Question: I have updated my project to Silverlight WP8.1, and updated the different nuget packages. Rebuild, restart, clean and rebuild :)
But I keep getting an error with one assembly for one of my dll's.
> Error 24 Assembly 'MainGame, Version=1.0.0.0, Culture=neutral, PublicKeyToken=null' uses 'GalaSoft.MvvmLight, Version=5.1.1.35049, Culture=neutral, PublicKeyToken=e7570ab207bcb616' which has a higher version than referenced assembly 'GalaSoft.MvvmLight, Version=5.0.2.32240, Culture=neutral, PublicKeyToken=e7570ab207bcb616' c:\Users\johann\Desktop\StoneGaard\MainGame\Bin\ARM\Debug\MainGame.dll MVVMTestApp
I have reinstalled and removed and reinstalled the MVVMLight Package. I am sure that the references are new 5.1.1.x when looking in the references overview:

Finally I have tried deleting the Maingame.dll and restarting yet again and rebuilding with the same error.
Can anyone help with solving the error?
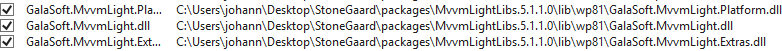
Answer: I think you are referencing the wrong libraries. (Maybe you pick the WP8.1 version?) Try using Nuget package installer, so it automatically choose the right ones for your project.
Open 'Tools > Nuget package manager > Package manager console' and use this command:
> Install-Package MvvmLight
Nuget lib page: <URL>